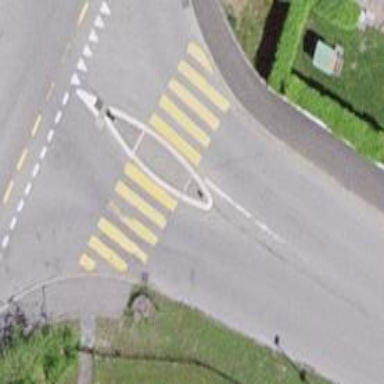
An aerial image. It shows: Zebra crossing with pedestrian island.